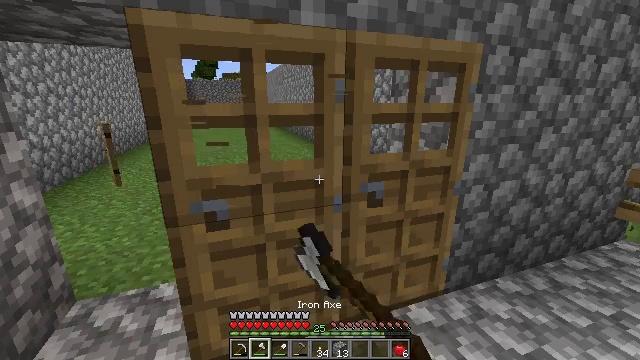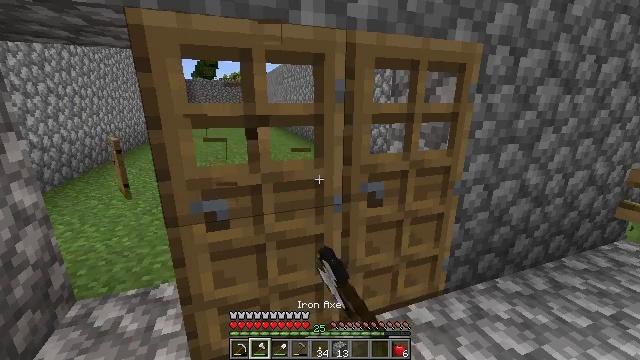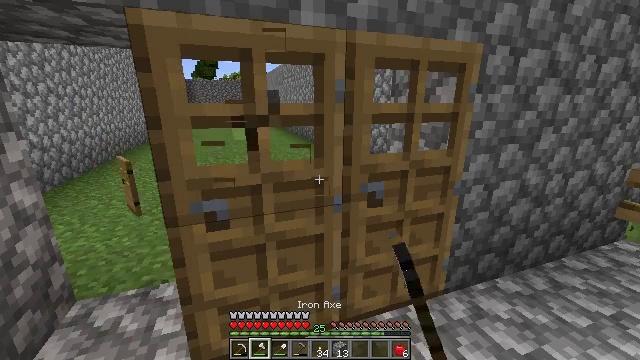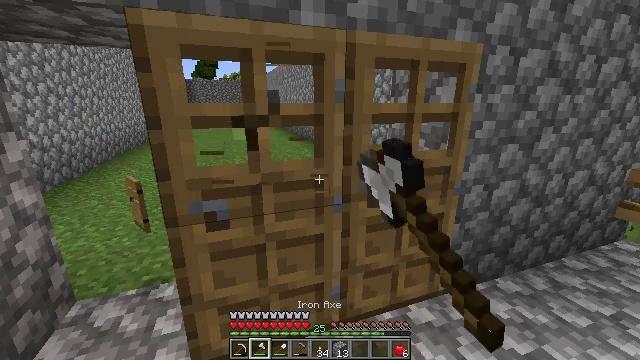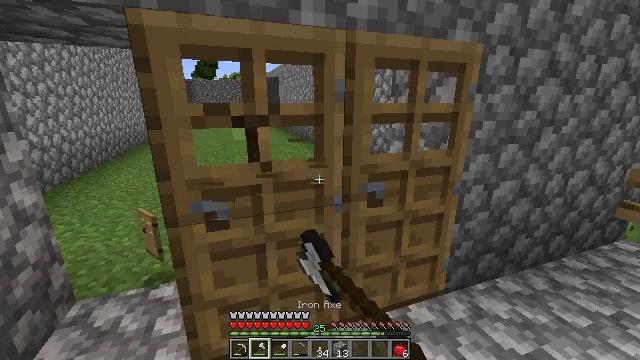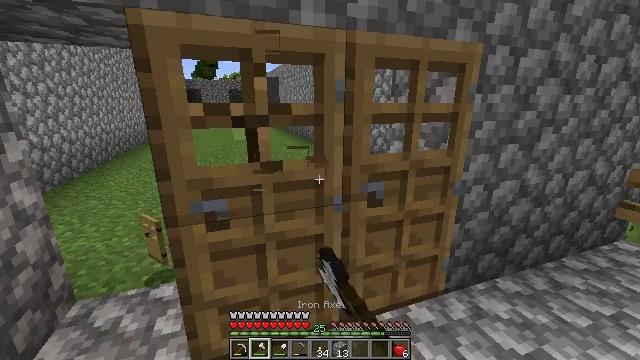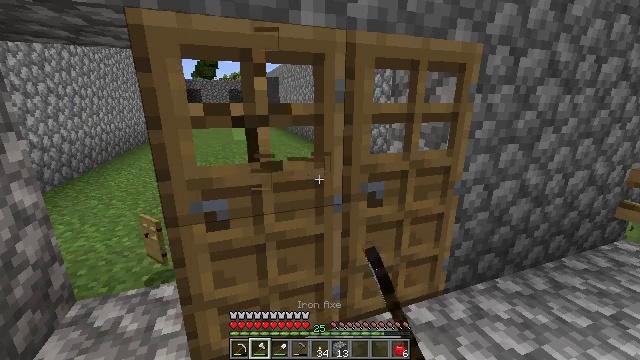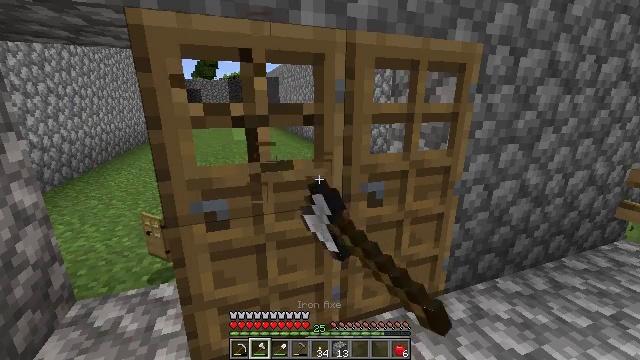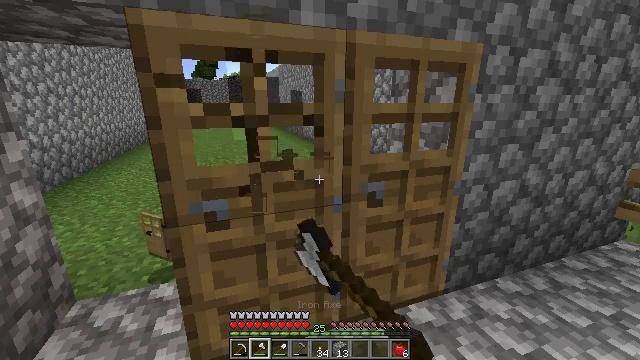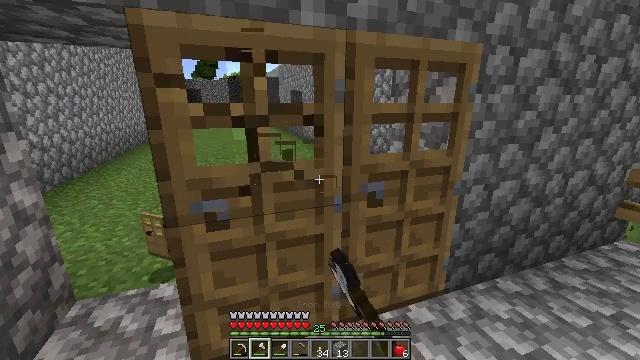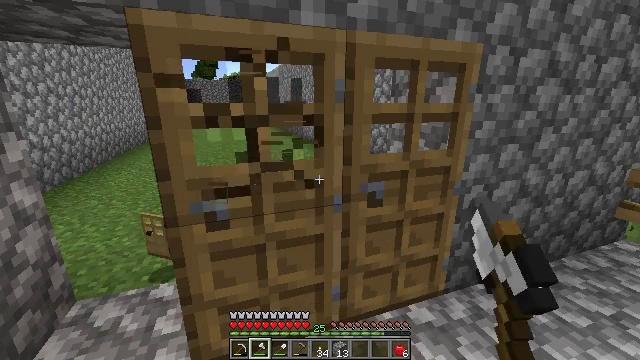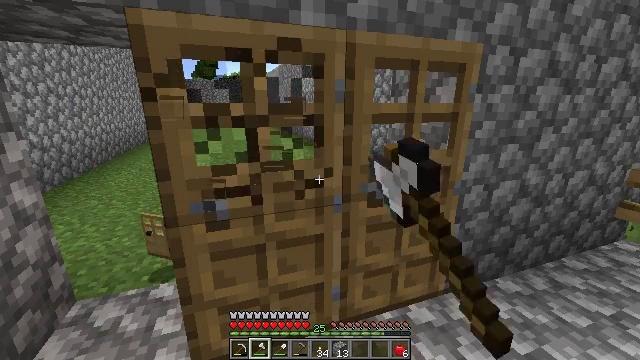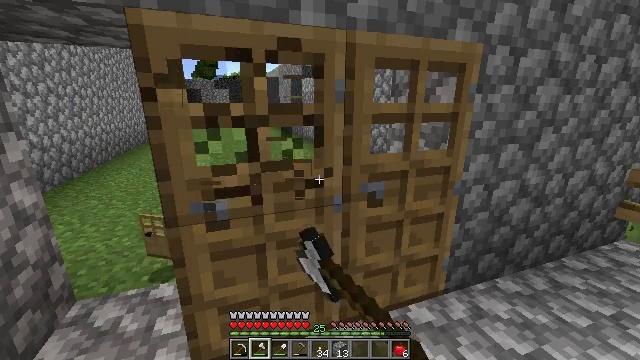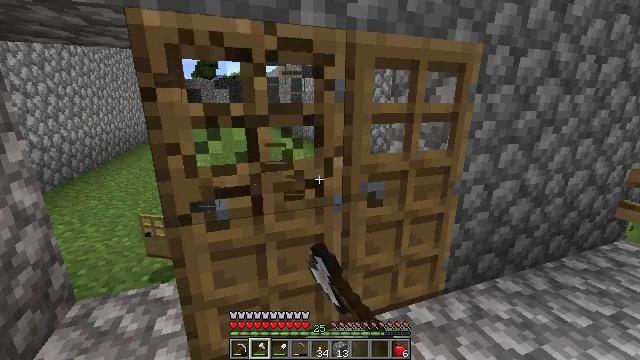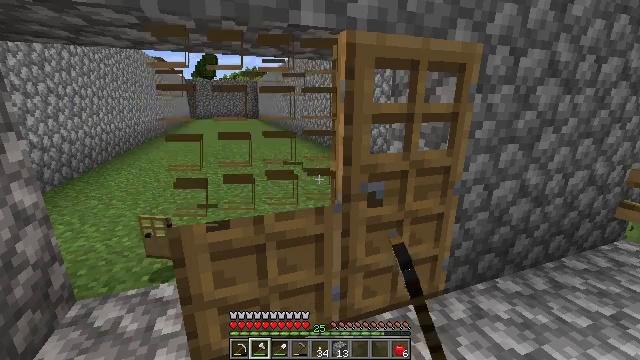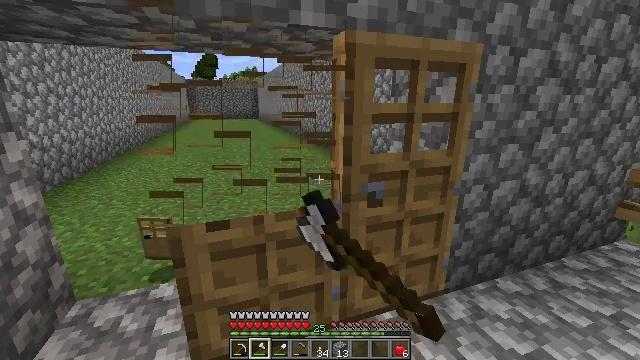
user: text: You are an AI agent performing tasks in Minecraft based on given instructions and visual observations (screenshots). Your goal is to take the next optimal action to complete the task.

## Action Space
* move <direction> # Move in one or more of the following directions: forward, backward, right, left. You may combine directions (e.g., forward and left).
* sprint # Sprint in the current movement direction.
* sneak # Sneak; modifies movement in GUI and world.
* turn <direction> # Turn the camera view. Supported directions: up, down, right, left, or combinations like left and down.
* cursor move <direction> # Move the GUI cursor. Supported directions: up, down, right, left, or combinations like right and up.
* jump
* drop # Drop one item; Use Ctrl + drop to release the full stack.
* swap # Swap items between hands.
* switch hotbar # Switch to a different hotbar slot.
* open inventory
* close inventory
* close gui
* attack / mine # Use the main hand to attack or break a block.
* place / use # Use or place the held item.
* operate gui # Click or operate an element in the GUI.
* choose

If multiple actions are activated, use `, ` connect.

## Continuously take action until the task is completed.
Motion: motion action
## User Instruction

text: Destroy the oak door to retrieve it.
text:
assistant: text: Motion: attack / mine
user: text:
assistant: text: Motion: attack / mine
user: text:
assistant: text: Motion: attack / mine
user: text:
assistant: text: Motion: attack / mine
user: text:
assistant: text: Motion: attack / mine
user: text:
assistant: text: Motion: attack / mine
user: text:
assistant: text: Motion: attack / mine
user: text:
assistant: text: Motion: attack / mine
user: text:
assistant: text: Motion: attack / mine
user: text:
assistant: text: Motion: attack / mine
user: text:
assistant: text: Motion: attack / mine
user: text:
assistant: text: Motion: attack / mine
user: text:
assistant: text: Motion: attack / mine
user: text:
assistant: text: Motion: attack / mine
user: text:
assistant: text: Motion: attack / mine
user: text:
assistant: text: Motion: attack / mine
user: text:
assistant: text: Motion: attack / mine
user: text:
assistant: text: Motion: turn right, attack / mine
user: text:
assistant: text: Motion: turn right, attack / mine
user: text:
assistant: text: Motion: turn right, attack / mine
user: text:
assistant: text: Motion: attack / mine
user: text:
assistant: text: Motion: attack / mine
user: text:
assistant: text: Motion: attack / mine
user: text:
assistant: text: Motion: attack / mine
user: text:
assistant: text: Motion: attack / mine
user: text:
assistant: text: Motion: attack / mine
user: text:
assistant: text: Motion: attack / mine
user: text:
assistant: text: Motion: attack / mine
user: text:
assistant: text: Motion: attack / mine
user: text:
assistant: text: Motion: attack / mine